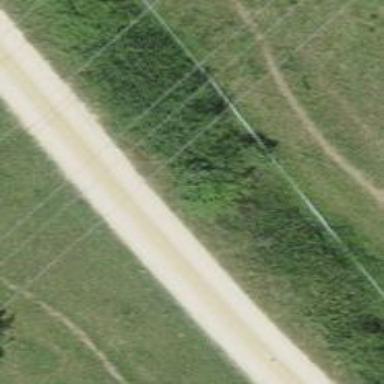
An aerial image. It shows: Compacted track with grade2 level.